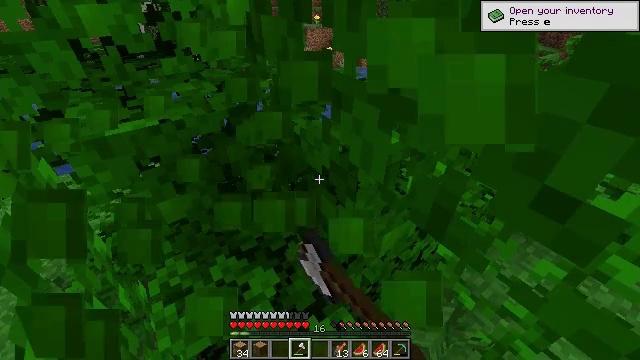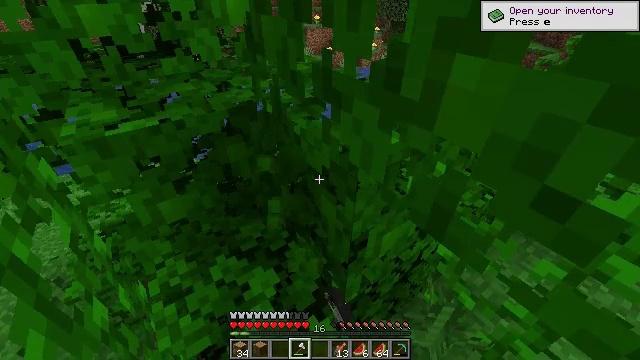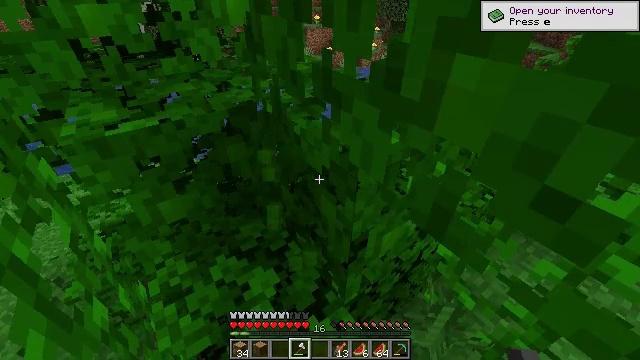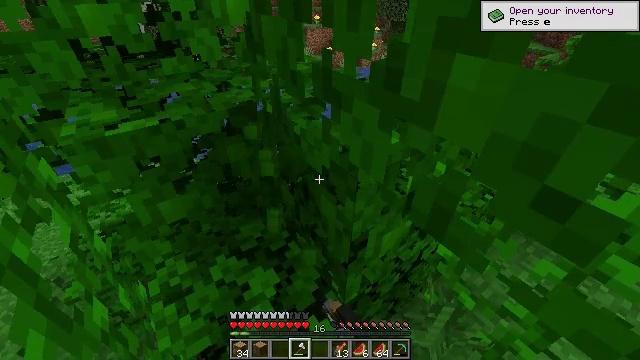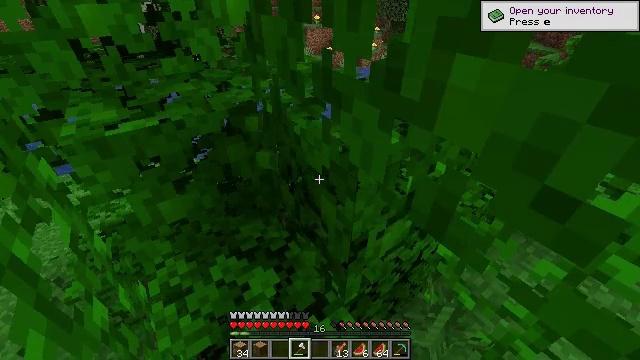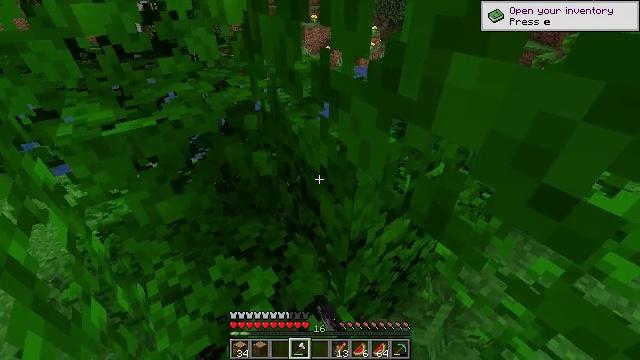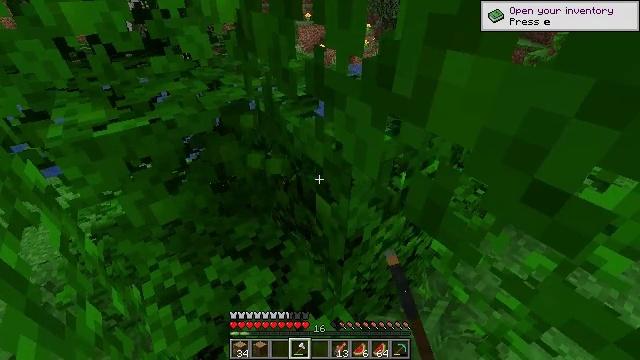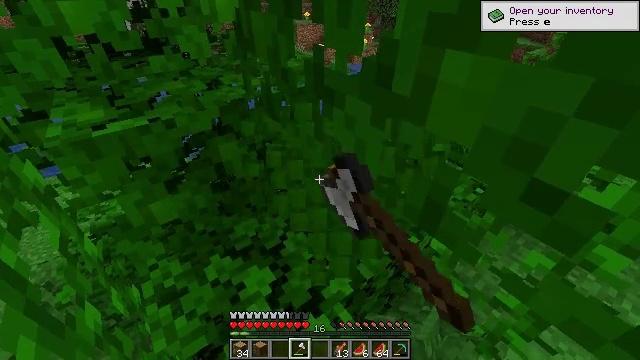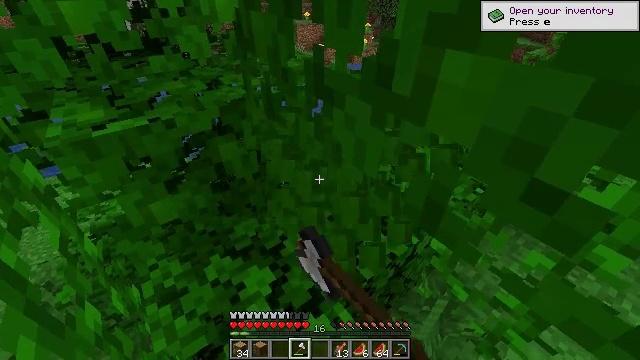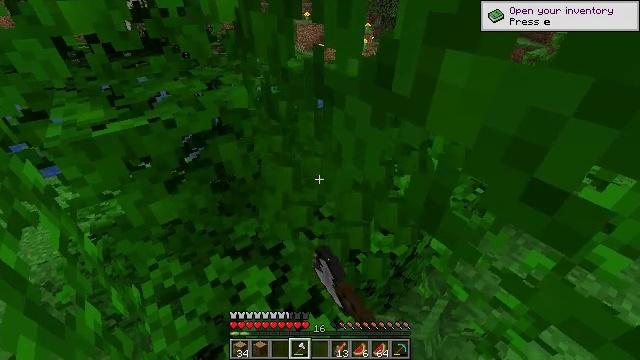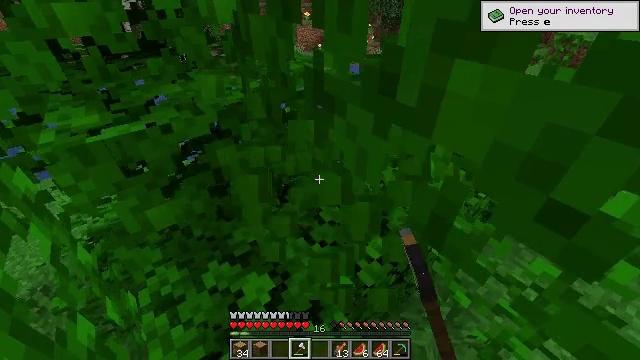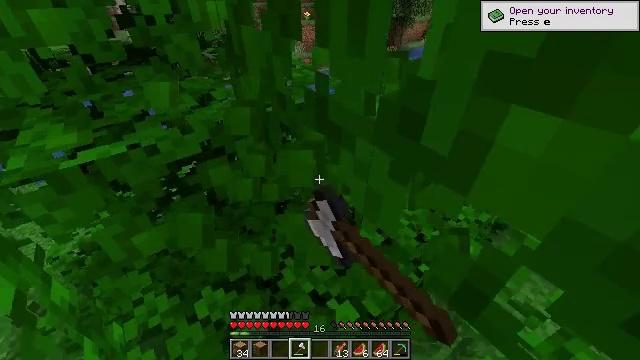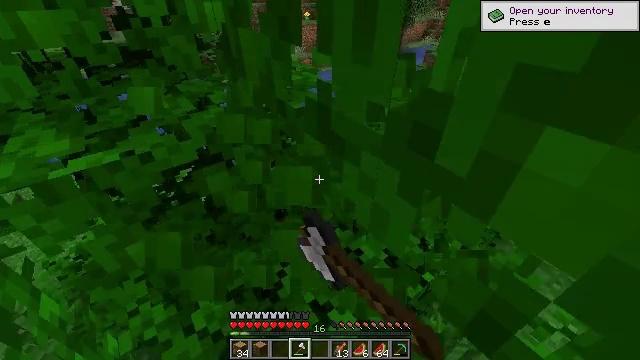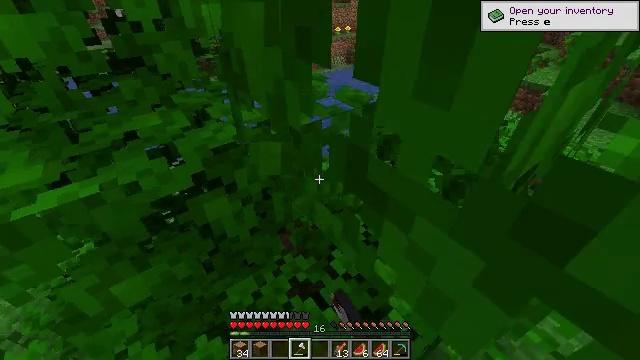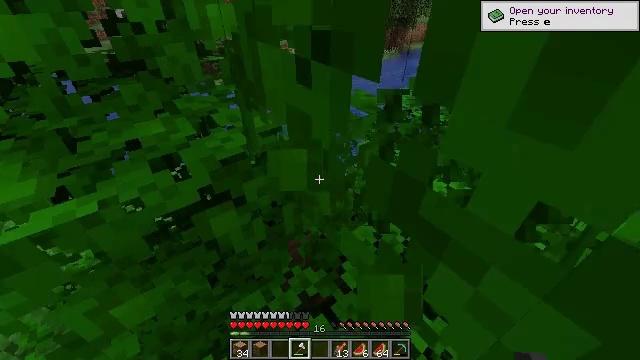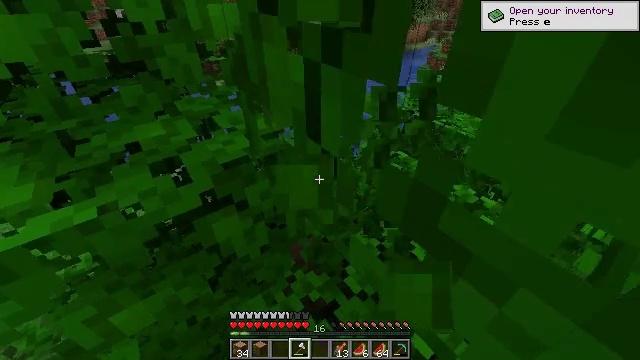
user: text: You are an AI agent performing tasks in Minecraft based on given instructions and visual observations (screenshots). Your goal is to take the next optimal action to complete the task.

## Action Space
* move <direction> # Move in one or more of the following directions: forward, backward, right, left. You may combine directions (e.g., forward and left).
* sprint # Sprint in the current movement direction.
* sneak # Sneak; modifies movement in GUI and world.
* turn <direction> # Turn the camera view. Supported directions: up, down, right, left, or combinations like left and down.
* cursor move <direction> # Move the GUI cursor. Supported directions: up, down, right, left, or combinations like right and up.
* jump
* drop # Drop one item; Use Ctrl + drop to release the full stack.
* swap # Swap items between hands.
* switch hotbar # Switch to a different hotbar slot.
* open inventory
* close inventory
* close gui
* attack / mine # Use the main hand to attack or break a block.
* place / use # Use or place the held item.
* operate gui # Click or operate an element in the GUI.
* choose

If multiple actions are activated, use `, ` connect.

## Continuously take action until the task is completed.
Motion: motion action
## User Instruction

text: Mine the jungle leaves to get saplings or sticks.
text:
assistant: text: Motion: attack / mine
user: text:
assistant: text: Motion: attack / mine
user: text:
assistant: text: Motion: attack / mine
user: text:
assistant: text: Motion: attack / mine
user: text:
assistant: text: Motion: attack / mine
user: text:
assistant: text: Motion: turn right, attack / mine
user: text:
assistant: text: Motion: attack / mine
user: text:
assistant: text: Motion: attack / mine
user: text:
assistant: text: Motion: attack / mine
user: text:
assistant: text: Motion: move forward, attack / mine
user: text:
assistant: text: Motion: move forward, attack / mine
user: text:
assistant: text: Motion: move forward, attack / mine
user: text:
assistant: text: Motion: move forward, attack / mine
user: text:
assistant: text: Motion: attack / mine
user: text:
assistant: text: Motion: attack / mine
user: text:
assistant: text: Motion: attack / mine
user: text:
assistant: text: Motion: attack / mine
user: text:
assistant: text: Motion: attack / mine
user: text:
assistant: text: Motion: attack / mine
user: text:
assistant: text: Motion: attack / mine
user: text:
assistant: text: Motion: attack / mine
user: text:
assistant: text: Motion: attack / mine
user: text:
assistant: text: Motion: attack / mine
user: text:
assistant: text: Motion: attack / mine
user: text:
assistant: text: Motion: attack / mine
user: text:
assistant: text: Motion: attack / mine
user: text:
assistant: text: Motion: turn left and down, attack / mine
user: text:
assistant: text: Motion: turn left and down, attack / mine
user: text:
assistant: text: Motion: move forward, turn left, attack / mine
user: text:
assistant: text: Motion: move forward, attack / mine